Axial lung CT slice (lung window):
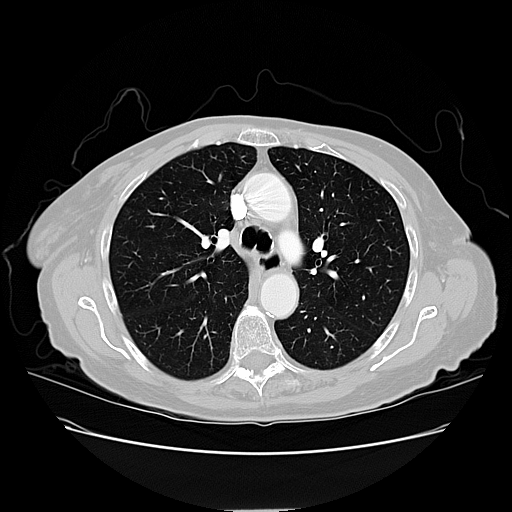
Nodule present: no